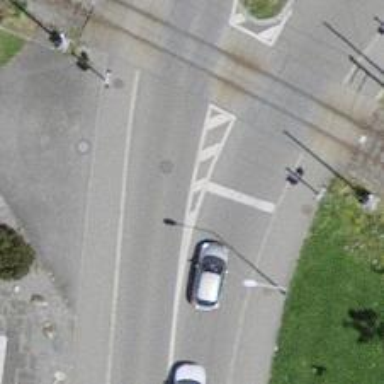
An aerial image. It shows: Road with traffic signals.